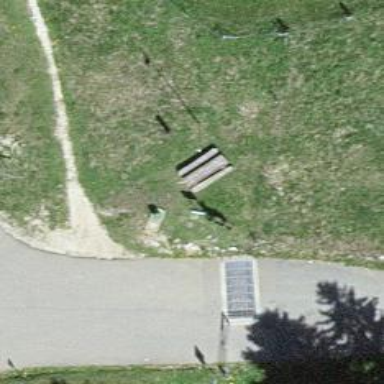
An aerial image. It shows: Picnic table located in leisure land area.